Current action and preconditions to check: path_clear

Your task: For each precondition in the list above, predict whether it will hold at this action.

Consider the current scene as observed from the mobile robot's camera, and analyze the predicted future states of all dynamic agents (e.g., people, animals, vehicles, or any moving entities) within the NEXT SECOND.

IMPORTANT: Only answer "very likely" if you are absolutely certain—based on strong, clear evidence—that a dynamic agent will violate the precondition in the predicted future state. Do NOT answer "very likely" for unlikely, ambiguous, or low-probability risks.

Ask yourself for each precondition: Is there a high probability, with clear and convincing evidence, that the predicted future states of any dynamic agent will interfere with the predicted future state of the currently executing action within the NEXT SECOND, causing that precondition to fail?

Assess the risk level based on these predictions. Use "likely" or "very likely" if motions create a clear risk of interference.

Use "neutral" or "improbable" if agents are nearby but their predicted paths are clearly diverging or non-conflicting.

Failure Risk Categories: "very improbable", "improbable", "neutral", "likely", "very likely"

Answer Format: Output ONLY the probability_of_failure value from these categories: "very improbable", "improbable", "neutral", "likely", "very likely"

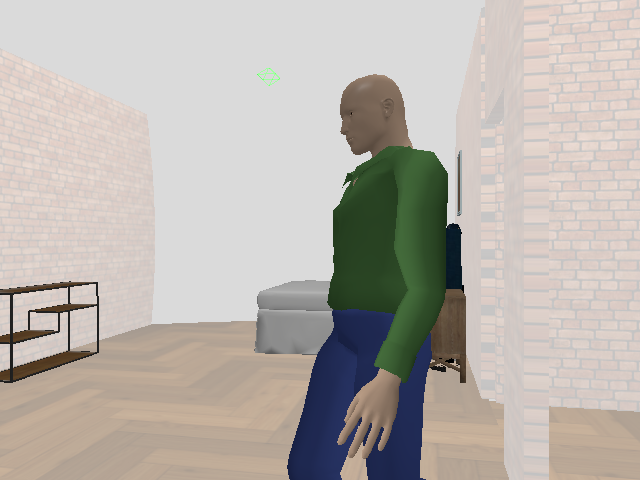

Answer: very likely